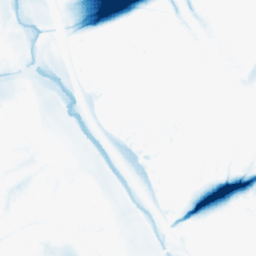
Category: morphological
Decomposition family: morphological_ellipse
Decomposition parameters: operation: closing
width: 50
height: 50
Upsampling method: sinc_blackman
Upsampling parameters: scale: 8
kernel_size: 16
Upsampling scale: 8